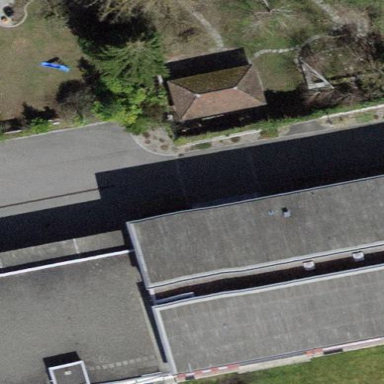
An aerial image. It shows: Fire station with flat roof building.